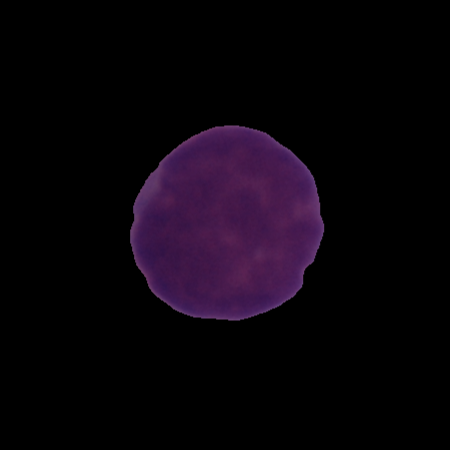
Label: cancer